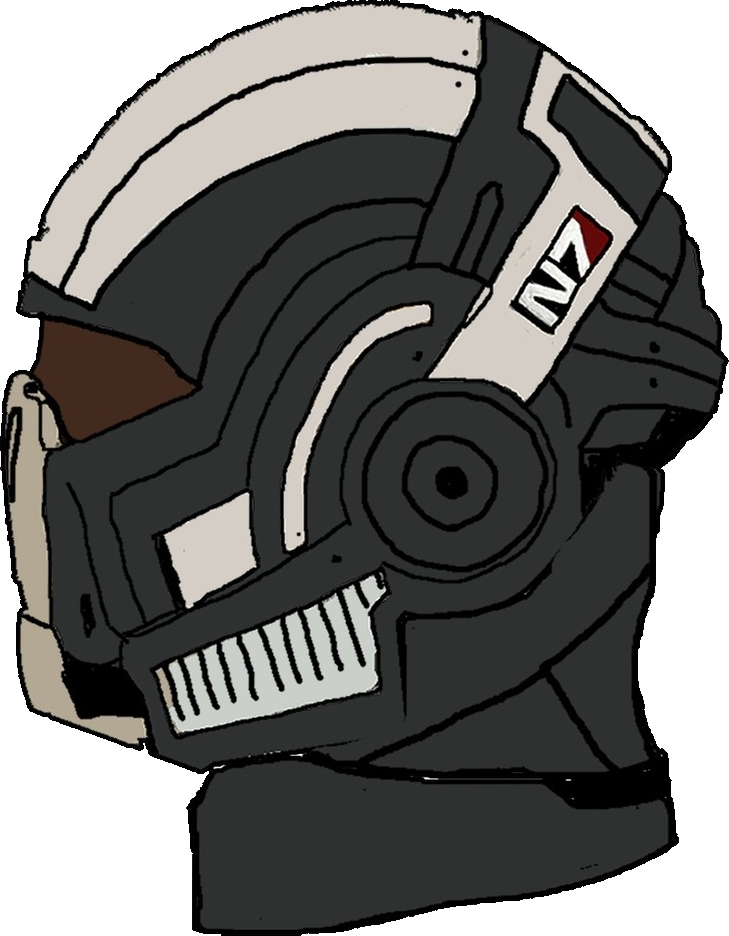
Label: 4_Yes_Chad